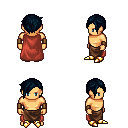
a pixel art fantasy rpg character, male body template, human, tanned skin, maroon cape, robe skirt, raven pixie cut hairstyle, leather bracers, gold boots, four views (front, back, left, right), 2x2 character sprite sheet, small pixel art, hard edges, no anti-aliasing